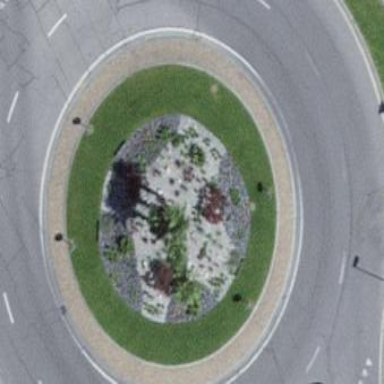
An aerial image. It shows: Secondary road made of asphalt leading to roundabout.